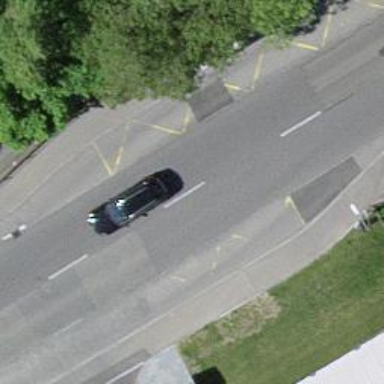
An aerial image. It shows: Public transport stop position.